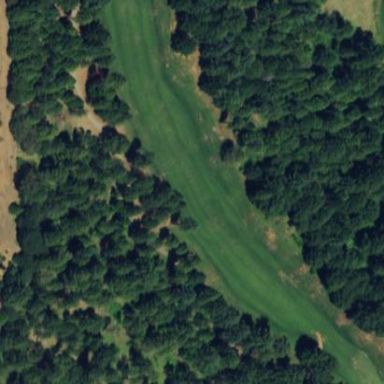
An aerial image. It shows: Scenic golf fairway.